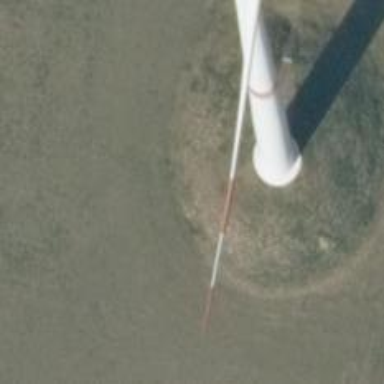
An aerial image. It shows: Wind generator powered by wind turbine.